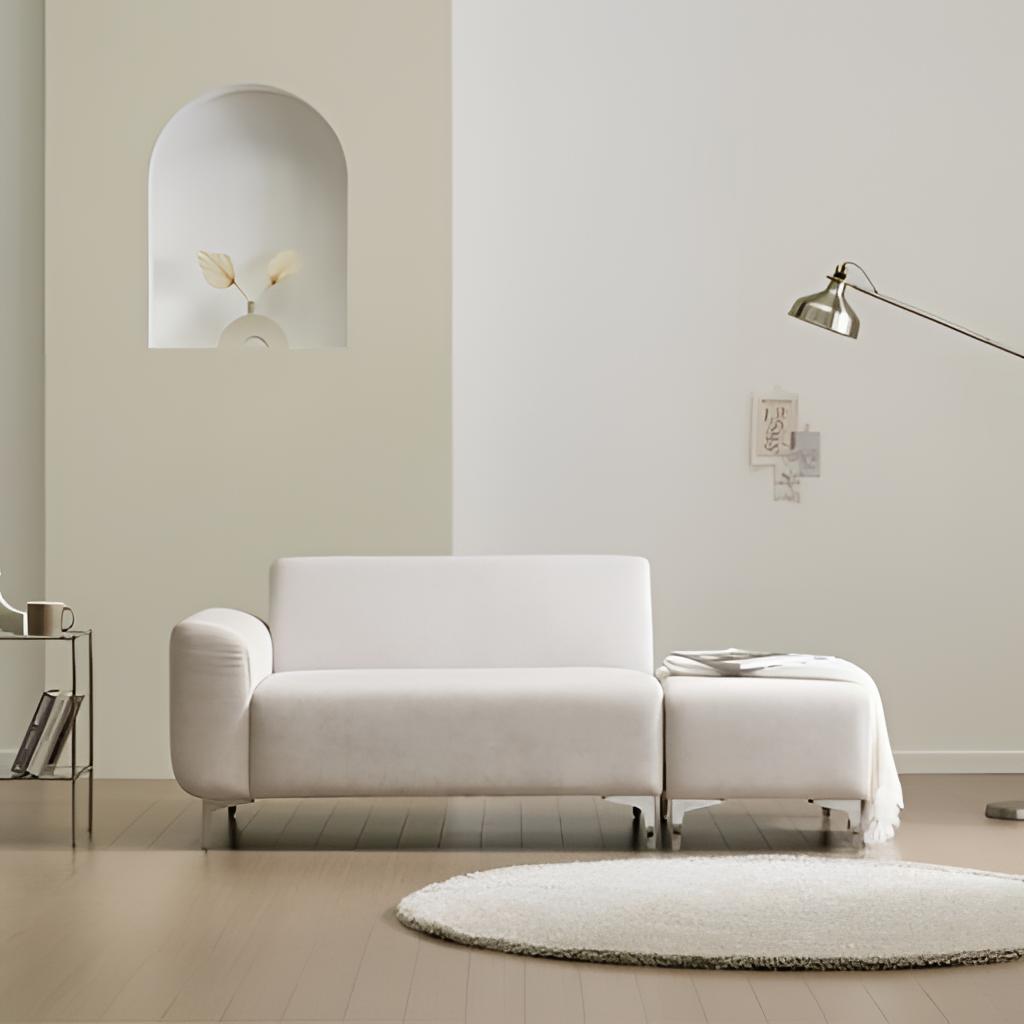
living room, fabric sofa, beige and white paint wallpaper, with vertical two tone pattern, wood flooring, with plank pattern, minimalist